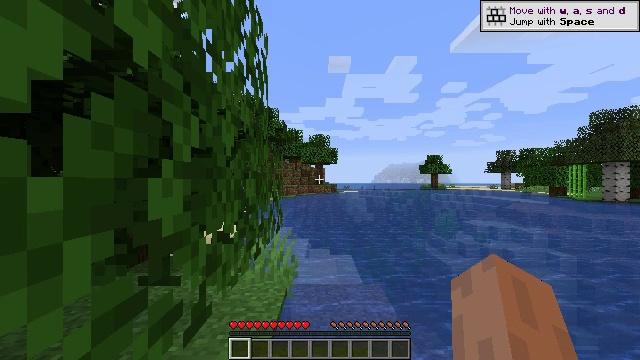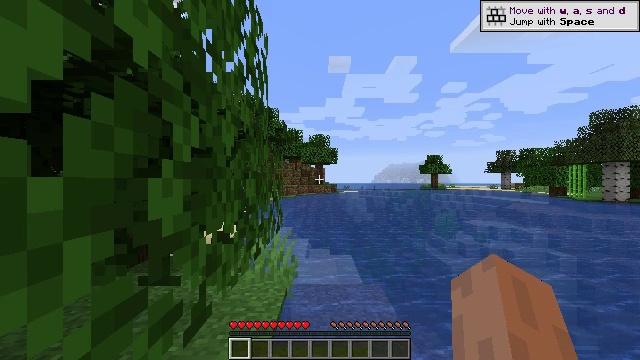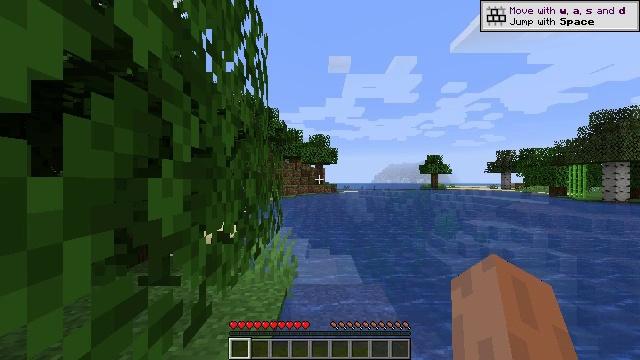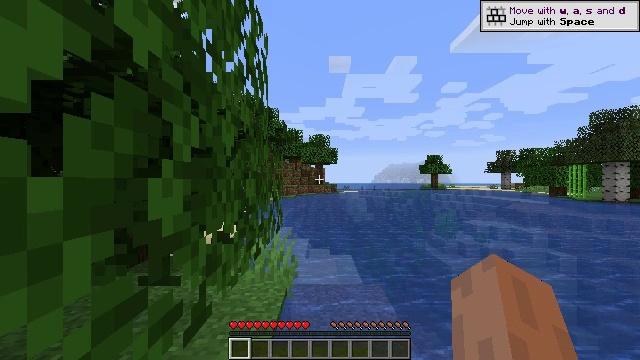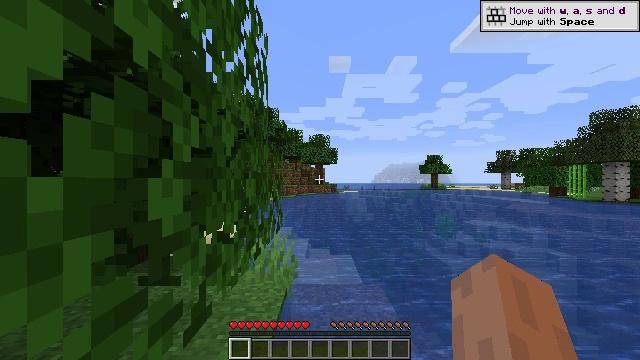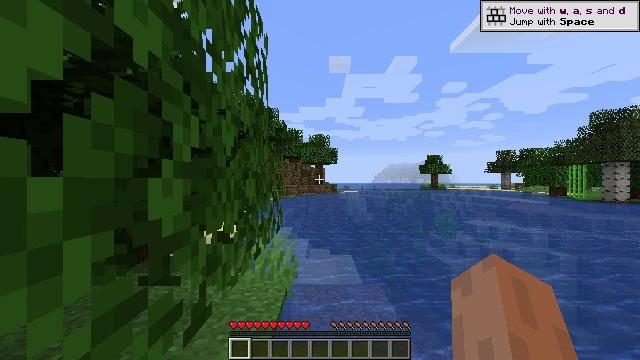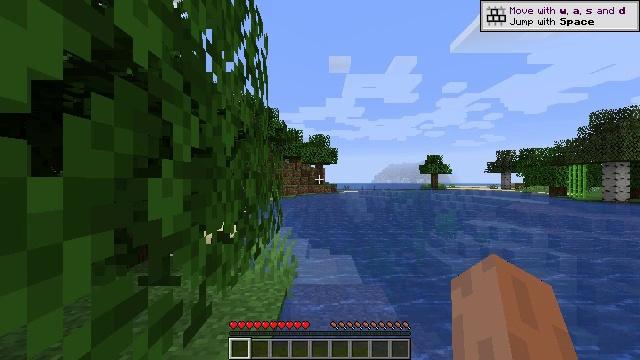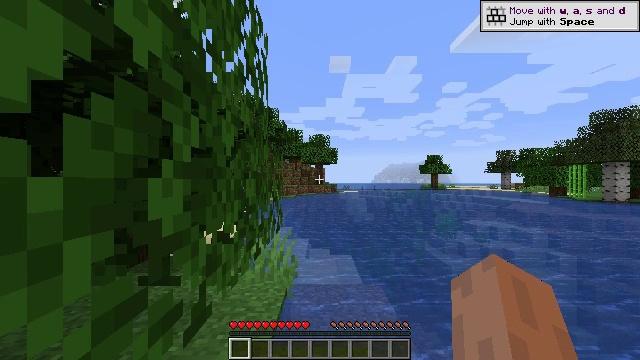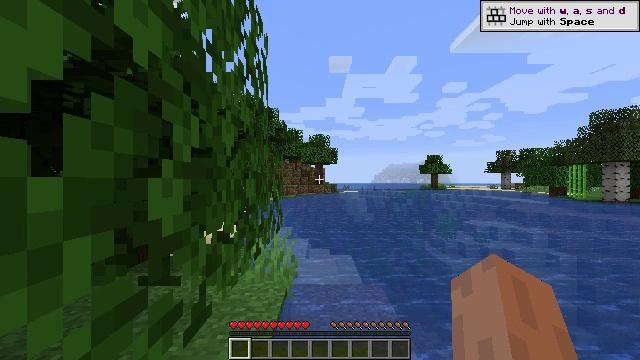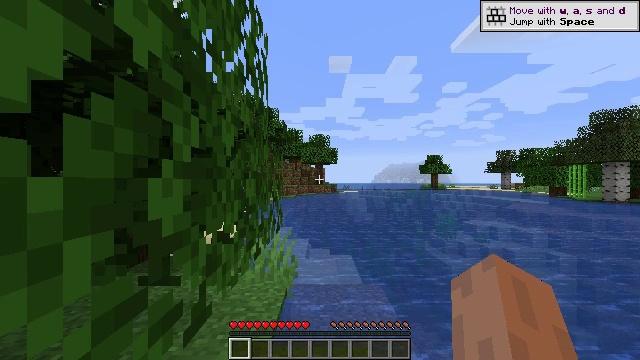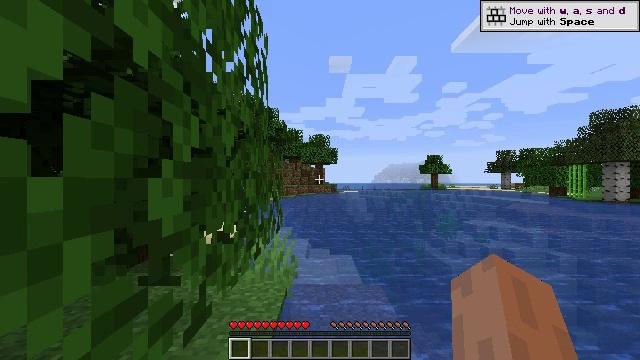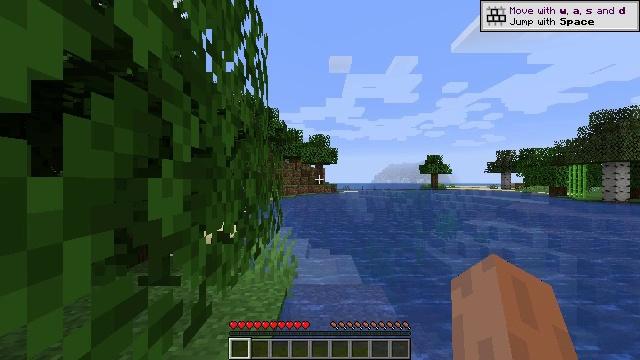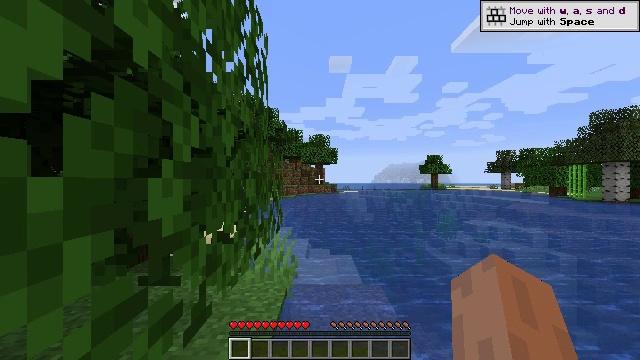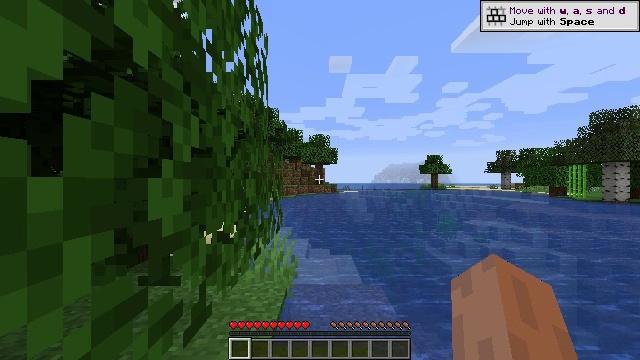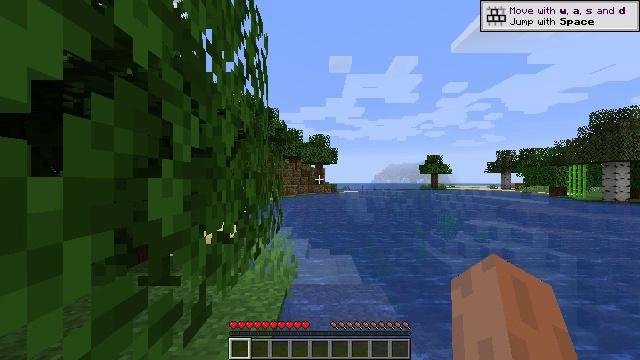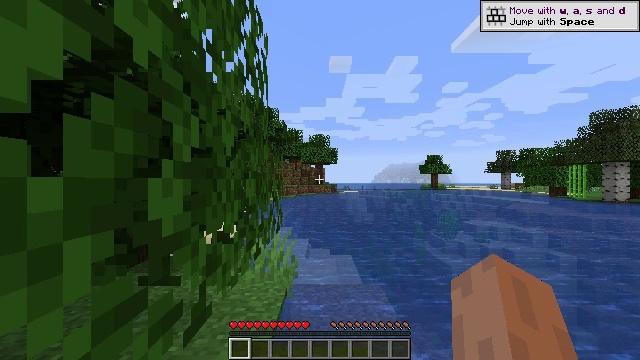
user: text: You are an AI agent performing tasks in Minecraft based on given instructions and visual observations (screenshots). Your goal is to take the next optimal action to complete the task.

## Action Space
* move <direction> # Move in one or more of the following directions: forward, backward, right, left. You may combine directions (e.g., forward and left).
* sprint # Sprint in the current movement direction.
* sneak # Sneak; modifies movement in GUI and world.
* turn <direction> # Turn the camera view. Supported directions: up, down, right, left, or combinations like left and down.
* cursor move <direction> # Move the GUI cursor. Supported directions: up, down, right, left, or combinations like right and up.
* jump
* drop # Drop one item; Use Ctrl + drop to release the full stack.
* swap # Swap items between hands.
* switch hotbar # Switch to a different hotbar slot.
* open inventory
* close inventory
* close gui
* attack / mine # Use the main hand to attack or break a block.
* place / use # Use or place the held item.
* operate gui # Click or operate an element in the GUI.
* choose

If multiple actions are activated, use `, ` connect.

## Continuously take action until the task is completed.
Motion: motion action
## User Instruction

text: Harvest grass block to clear the area.
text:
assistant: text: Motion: no_op
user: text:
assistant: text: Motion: no_op
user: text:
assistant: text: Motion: no_op
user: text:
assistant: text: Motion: no_op
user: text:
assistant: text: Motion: no_op
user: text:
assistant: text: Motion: no_op
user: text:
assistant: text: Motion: no_op
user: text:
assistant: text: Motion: no_op
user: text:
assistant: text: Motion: no_op
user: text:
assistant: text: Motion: no_op
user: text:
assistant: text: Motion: no_op
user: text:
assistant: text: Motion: no_op
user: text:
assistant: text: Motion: no_op
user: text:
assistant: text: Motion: no_op
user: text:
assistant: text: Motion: no_op
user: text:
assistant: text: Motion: no_op
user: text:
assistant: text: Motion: no_op
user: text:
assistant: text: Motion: no_op
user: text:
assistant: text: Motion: no_op
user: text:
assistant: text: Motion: no_op
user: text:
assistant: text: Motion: no_op
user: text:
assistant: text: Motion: no_op
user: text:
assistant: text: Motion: no_op
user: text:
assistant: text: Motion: no_op
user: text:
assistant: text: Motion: no_op
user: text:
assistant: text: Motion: no_op
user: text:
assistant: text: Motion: no_op
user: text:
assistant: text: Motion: no_op
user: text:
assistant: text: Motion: no_op
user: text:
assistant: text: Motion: no_op